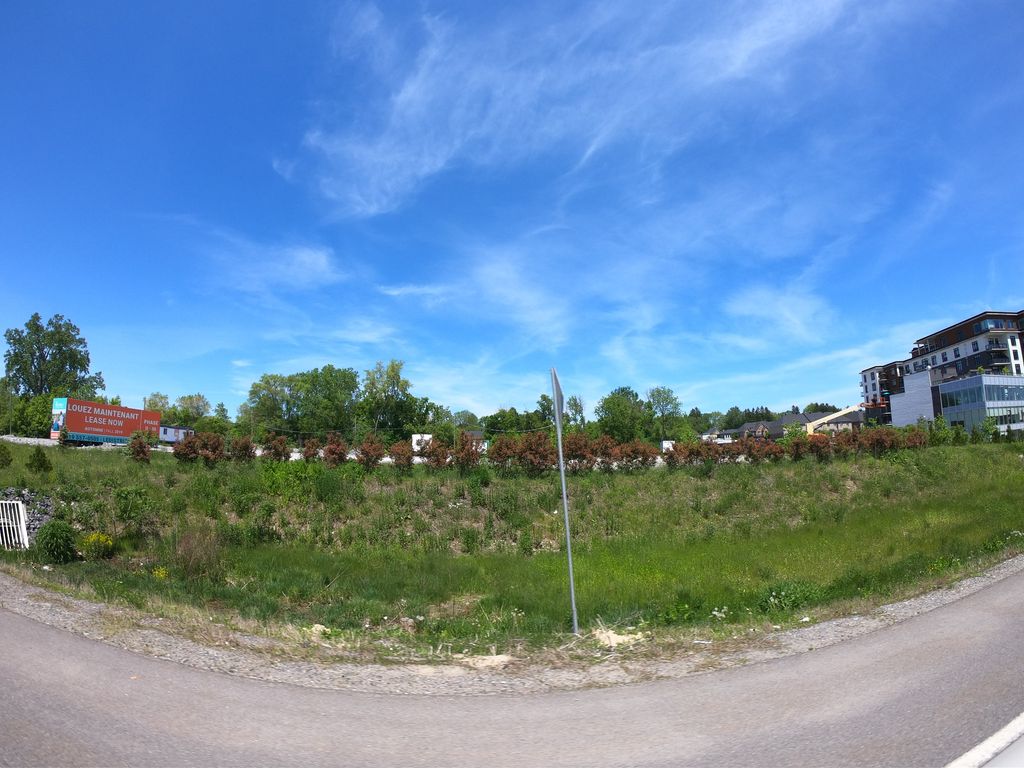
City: ottawa-gatineau